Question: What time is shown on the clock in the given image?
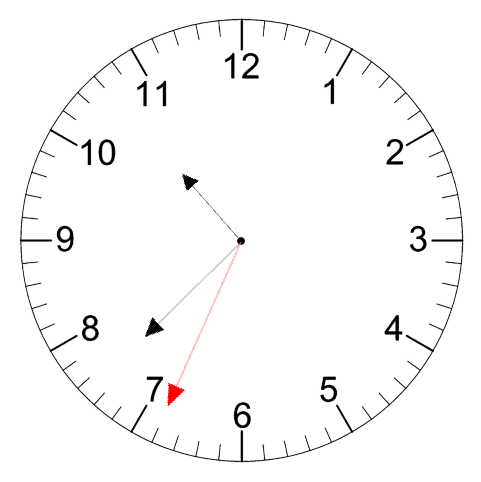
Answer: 10:37:34